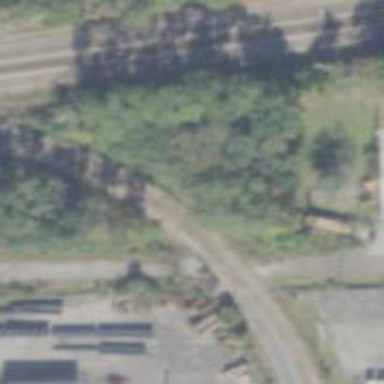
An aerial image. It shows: Railway spur junction.